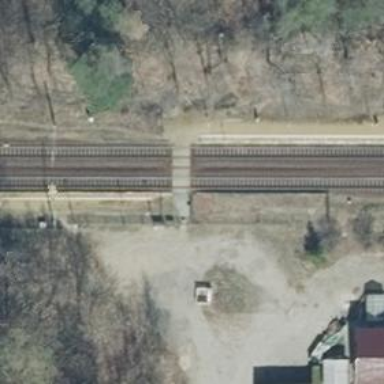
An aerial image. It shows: Railway halt station for public transport.